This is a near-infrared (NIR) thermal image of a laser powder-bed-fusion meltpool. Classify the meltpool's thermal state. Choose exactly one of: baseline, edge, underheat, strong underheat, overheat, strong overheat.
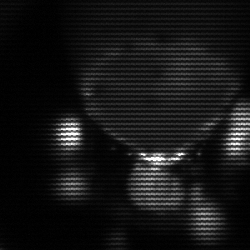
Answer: edge